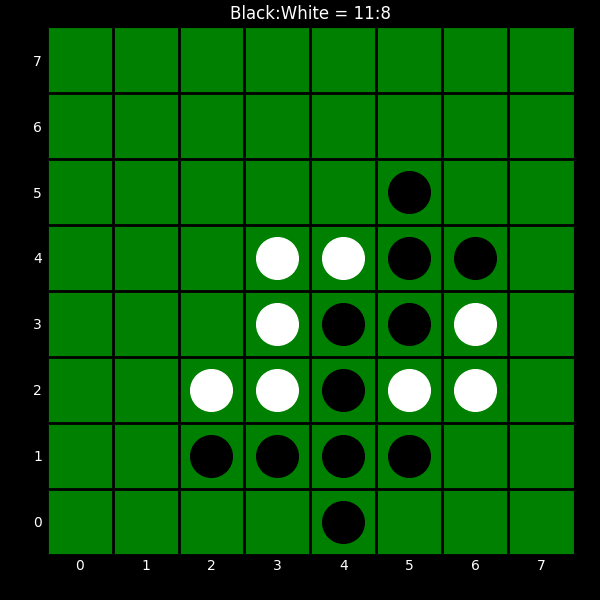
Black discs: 11
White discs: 8